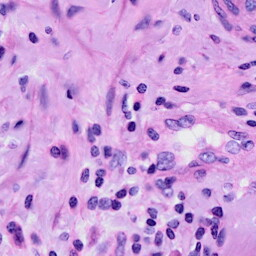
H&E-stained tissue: Cervix